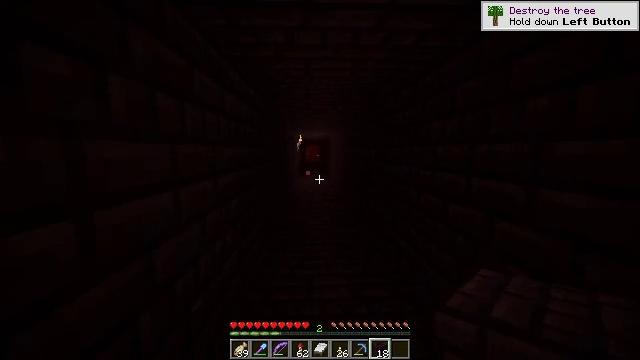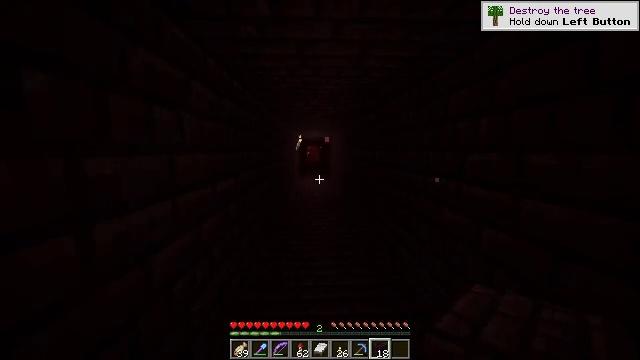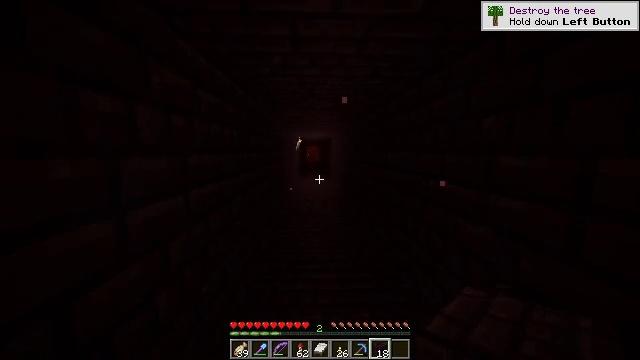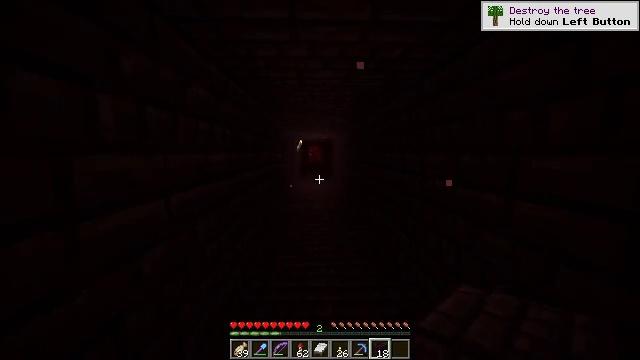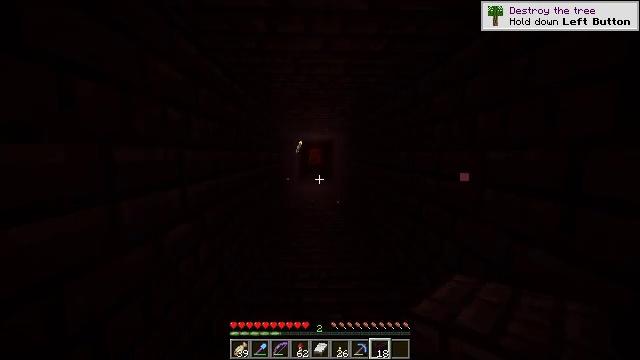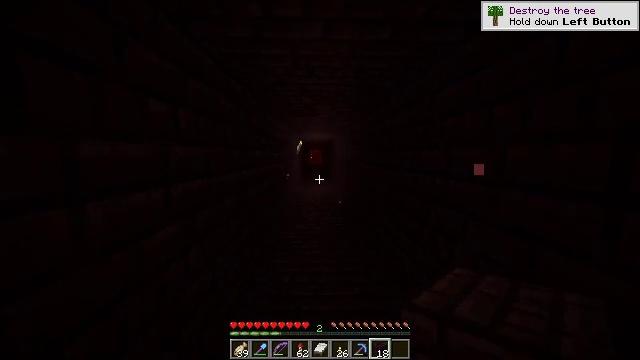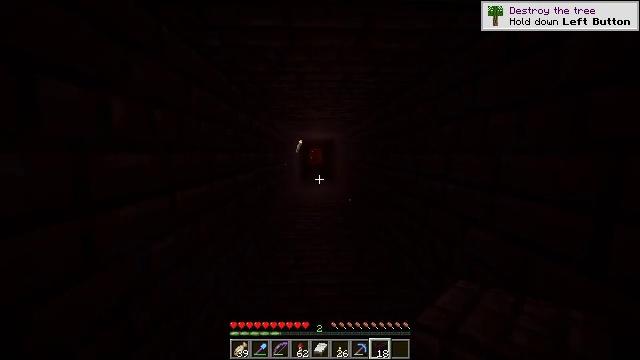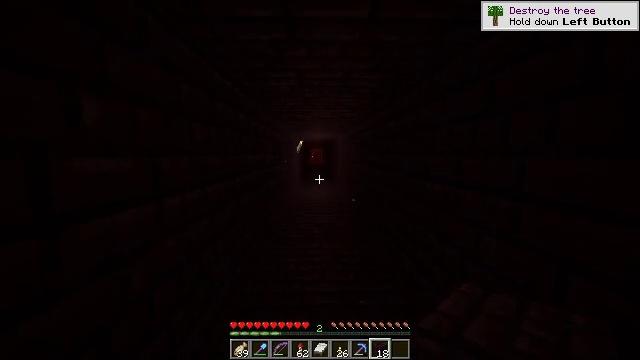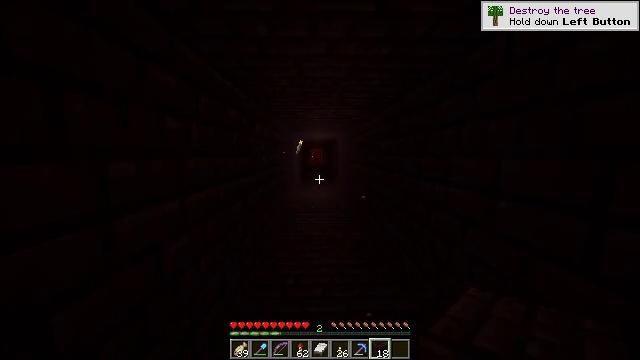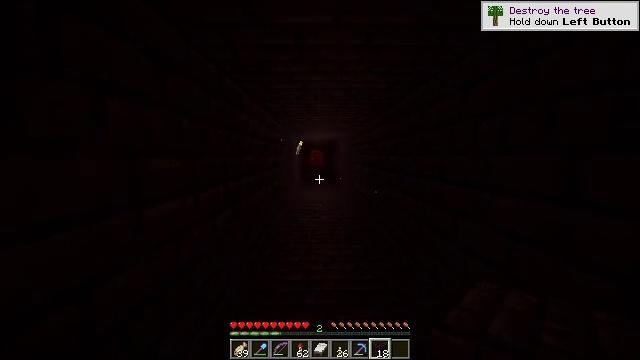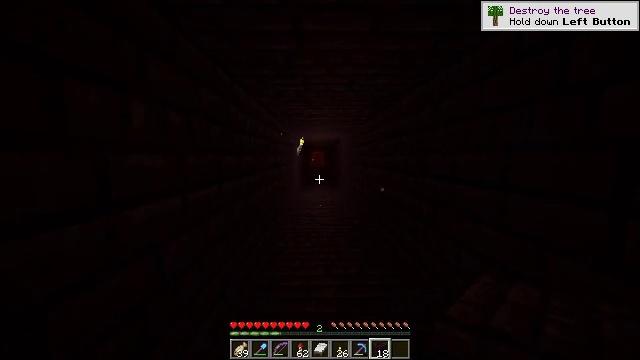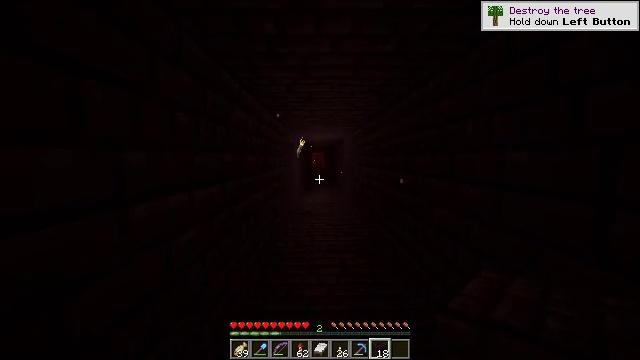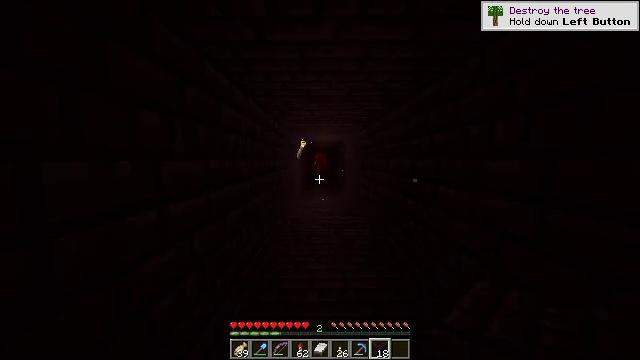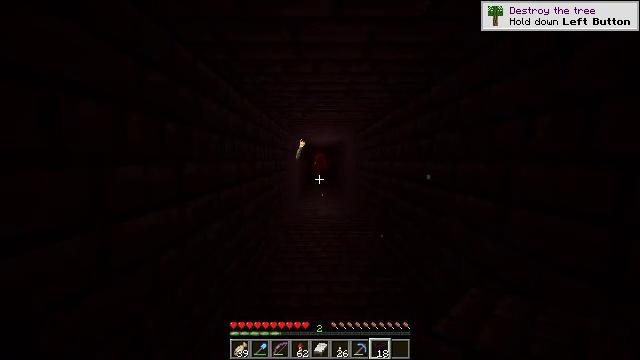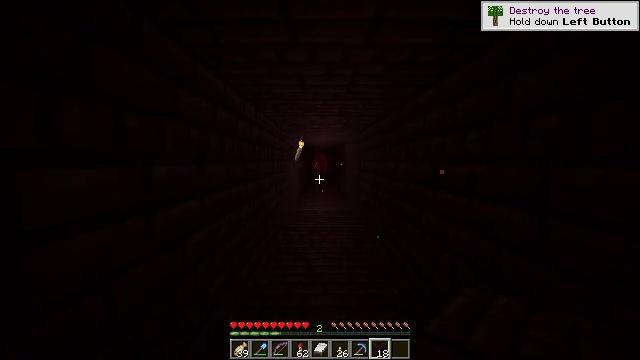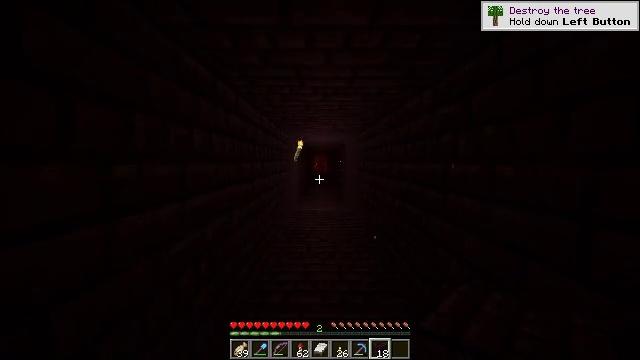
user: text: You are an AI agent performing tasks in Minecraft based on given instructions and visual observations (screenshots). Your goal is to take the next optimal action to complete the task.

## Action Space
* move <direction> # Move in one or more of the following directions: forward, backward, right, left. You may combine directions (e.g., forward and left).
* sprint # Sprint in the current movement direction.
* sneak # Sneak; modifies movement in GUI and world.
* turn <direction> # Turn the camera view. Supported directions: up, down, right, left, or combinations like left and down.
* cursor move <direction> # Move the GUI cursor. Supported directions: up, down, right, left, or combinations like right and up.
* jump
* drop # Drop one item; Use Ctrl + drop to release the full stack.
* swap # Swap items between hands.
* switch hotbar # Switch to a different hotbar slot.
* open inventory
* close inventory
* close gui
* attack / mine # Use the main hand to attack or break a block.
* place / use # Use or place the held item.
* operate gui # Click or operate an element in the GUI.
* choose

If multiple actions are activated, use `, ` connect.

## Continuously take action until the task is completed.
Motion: motion action
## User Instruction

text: Combine nether bricks to craft a nether brick slab.
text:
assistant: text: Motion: move forward
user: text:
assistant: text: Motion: move forward
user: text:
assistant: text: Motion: move forward
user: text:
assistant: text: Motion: move forward
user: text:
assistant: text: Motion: move forward
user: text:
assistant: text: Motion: move forward
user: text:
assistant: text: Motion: move forward
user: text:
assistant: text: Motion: move forward
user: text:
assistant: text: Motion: move forward
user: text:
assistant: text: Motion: move forward
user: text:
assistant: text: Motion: move forward
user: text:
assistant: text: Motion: move forward
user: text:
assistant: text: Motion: move forward
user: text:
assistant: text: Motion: move forward
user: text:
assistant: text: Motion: move forward
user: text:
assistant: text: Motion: move forward
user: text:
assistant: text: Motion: move forward
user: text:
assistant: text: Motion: move forward
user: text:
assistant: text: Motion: move forward
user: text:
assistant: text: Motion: move forward
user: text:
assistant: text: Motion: move forward
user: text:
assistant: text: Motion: move forward
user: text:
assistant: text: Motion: move forward, jump
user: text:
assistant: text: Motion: move forward, jump
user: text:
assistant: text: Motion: move forward, jump
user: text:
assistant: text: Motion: move forward, jump
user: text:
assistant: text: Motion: move forward, jump
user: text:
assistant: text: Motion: move forward, jump
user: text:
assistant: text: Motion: move forward, jump
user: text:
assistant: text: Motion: move forward, jump